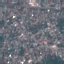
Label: Residential